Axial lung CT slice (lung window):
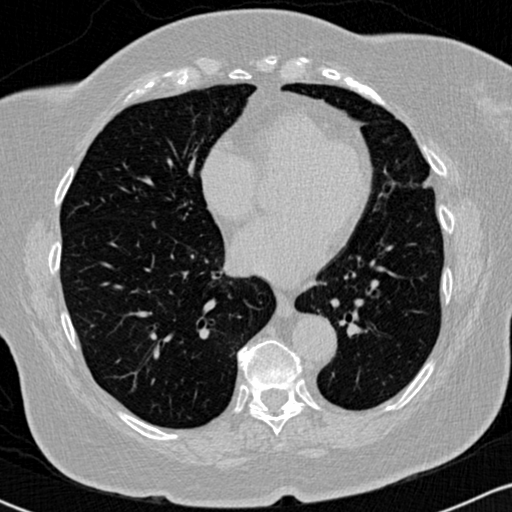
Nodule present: no